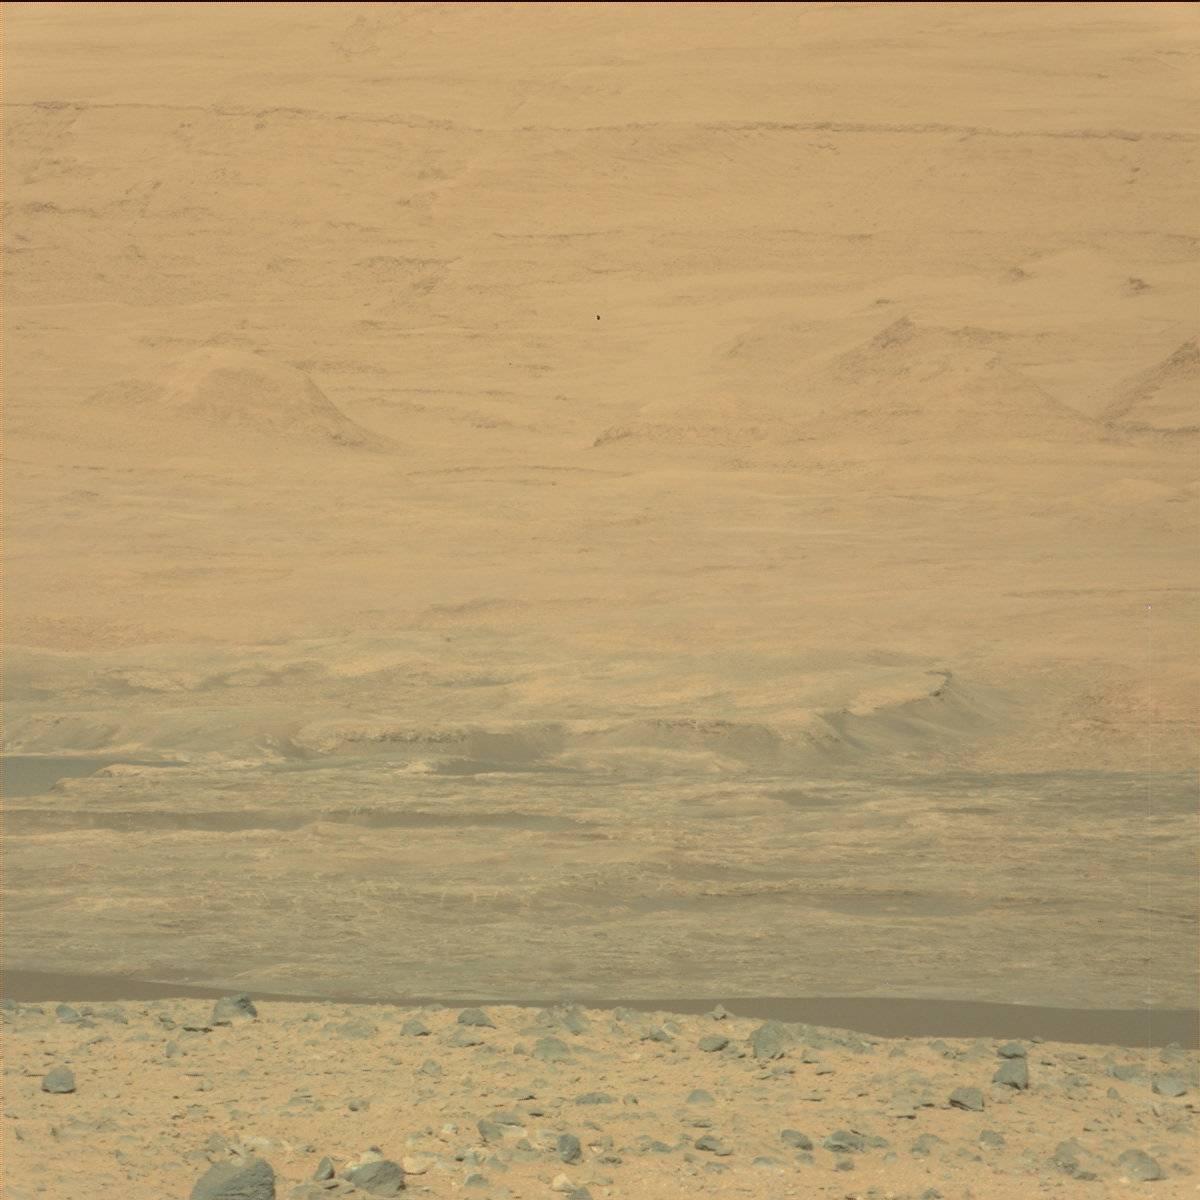
Terrain classes present: Bedrock, Ridge, Rock, Sand / Soil